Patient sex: M
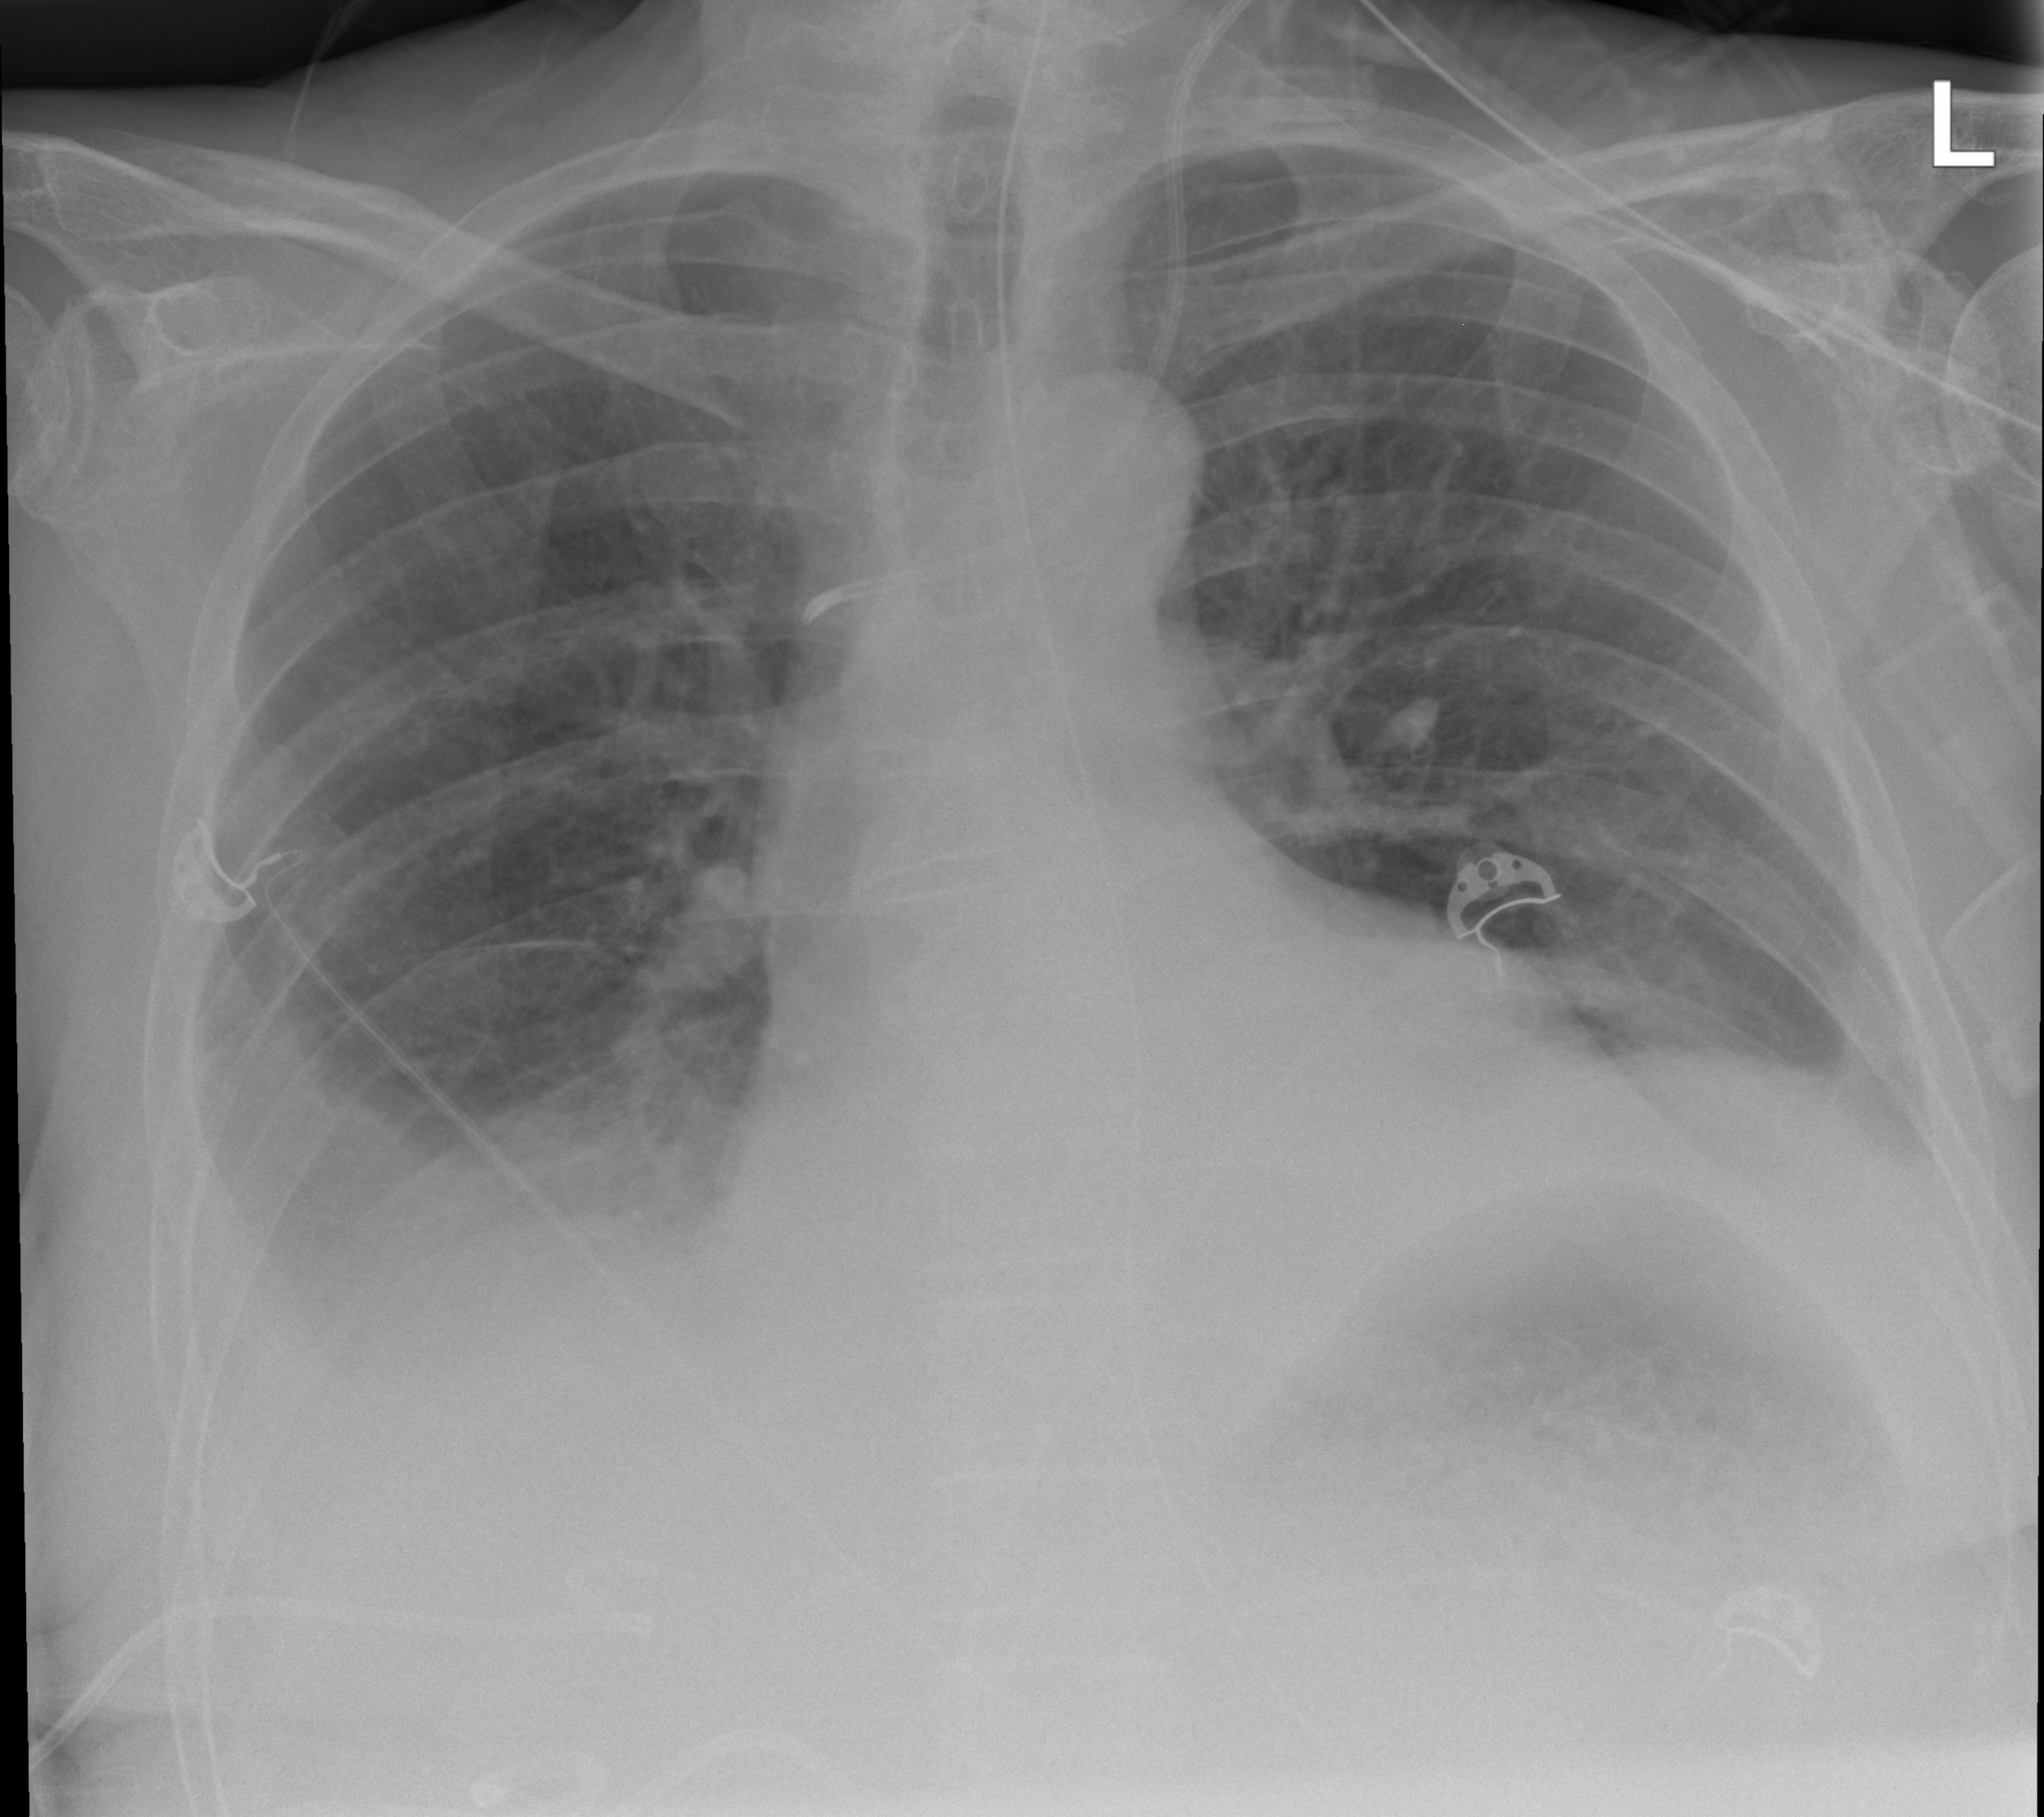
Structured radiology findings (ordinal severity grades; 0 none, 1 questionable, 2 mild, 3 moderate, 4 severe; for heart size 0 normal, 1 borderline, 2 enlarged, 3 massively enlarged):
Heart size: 2
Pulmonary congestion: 0
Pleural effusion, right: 2
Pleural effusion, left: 2
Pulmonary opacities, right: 0
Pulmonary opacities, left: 0
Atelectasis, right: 2
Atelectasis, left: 1